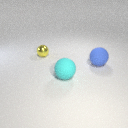
large blue rubber sphere in front of small yellow metal sphere